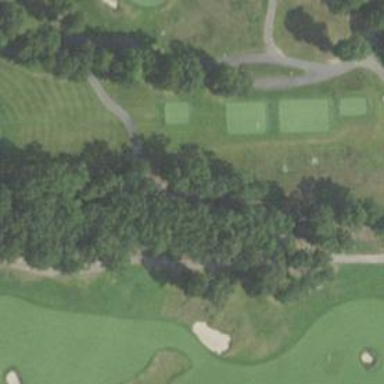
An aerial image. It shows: Path designed for golf carts.